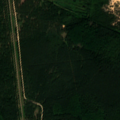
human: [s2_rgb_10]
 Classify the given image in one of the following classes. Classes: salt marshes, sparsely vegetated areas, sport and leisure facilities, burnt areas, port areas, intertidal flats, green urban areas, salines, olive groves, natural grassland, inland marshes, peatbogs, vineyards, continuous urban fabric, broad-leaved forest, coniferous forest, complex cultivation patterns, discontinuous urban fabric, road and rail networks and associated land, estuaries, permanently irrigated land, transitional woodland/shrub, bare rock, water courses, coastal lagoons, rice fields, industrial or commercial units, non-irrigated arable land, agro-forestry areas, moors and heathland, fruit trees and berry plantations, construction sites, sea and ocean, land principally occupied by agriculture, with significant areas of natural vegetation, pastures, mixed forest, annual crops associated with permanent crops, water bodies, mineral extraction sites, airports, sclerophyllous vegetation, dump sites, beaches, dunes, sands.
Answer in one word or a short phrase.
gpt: coniferous forest, mixed forest, transitional woodland/shrub